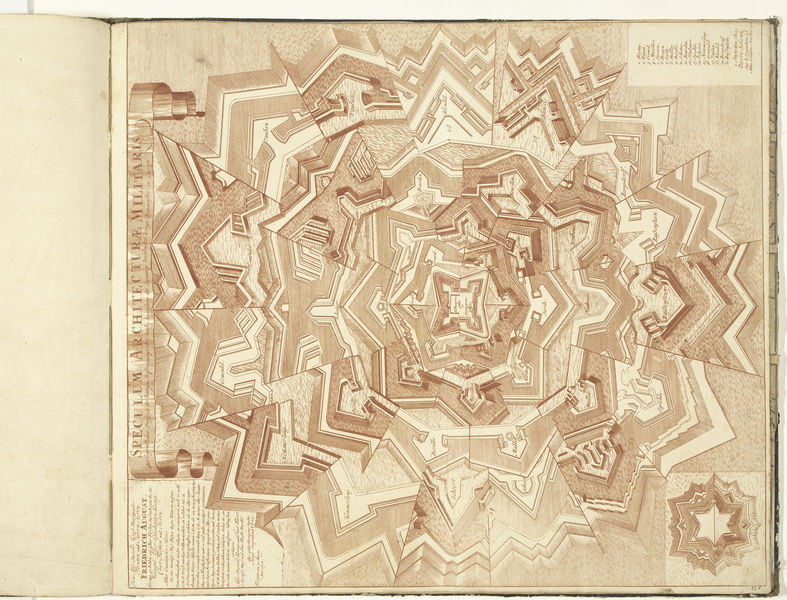
Titel: Schouwburg van den oorlog (blad XXXIII)
Künstler: Pieter (I) Schenk
Standort: Amsterdam
Institution: Rijksmuseum
Schlagwörter: stadt, blume, orange, zaun, alt, architektur, schrift, abstrakt, hellbraun, mauer, ornamente, buch, burg, stern, festung, druck, militär, text, karte, mauern, plan, zentrum, landkarte, wien, bau, legende, verkehrt, kern, staadt, speculum